Question: I am trying to save a new Document (user) in my MongoDb and I use callback. The code runs and goes until save the user, but after that I get an error.So I can save user. I have the following code:
'''
function saveUser(userName, socialMediaType, socialMediaID, setDocNumber, callback){
var user;
if(socialMediaType == "fbUID"){
user = new users({
userName: userName,
userEmail: 'userEmail',
teams:[],
fbUID : socialMediaID
});
}else
if(socialMediaType =="google"){
//do the same
}
var query = {}
query["'"+ socialMediaType +"'" ] = socialMediaID
users.findOne(query, function(err, userFound){
if (err) { // err in query
log.d("Error in query FoundUser", err)
log.d("User Found", userFound)
}else
if(userFound == undefined){ //if user does not exist
user.save(function(err, user){
if(err) return console.error(err);
log.d("user saved", user);
currentSession = sessionOBJ.login(user._id, socialMediaID);
callback(currentSession,"created")
});
}else{
currentSession = sessionOBJ.login(userFound._id, socialMediaID);
callback(currentSession,"logged")
}
});
}
'''
I call the function above through this code:
'''
f(fbUID !== undefined){
userModelOBJ.saveUser(userName,"fbUID", fbUID, function(currentSession, status) {
res.send({"status":status,
"sessionID": currentSession.sessionID,
"expires" : currentSession.date});
});
'''
I am getting this error :

The error is in the line :
'''
callback(currentSession,"created")
'''
What could be the problem?
I already did many researchers but this is a specific case.
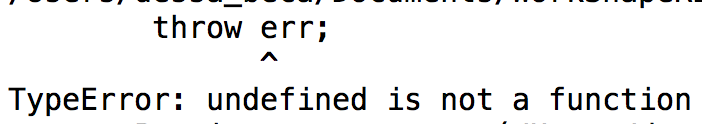
Answer: Your 'saveUser()' call is missing the 'setDocNumber' argument. It looks like you're not using it in your code though, so you might be able to safely remove it. If you are using it somewhere else (that you haven't shown) then you need to do some argument checking at the top of 'saveUser()' to support optional arguments.